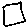
Label: square